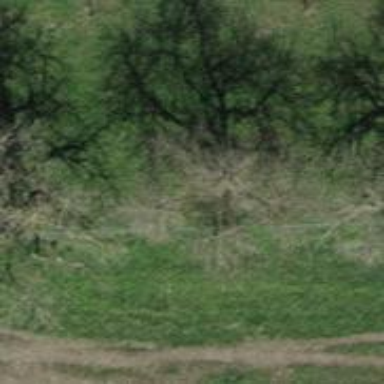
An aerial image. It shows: Single tag "natural: tree."